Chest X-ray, PA view. Patient: 58 years old, sex M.
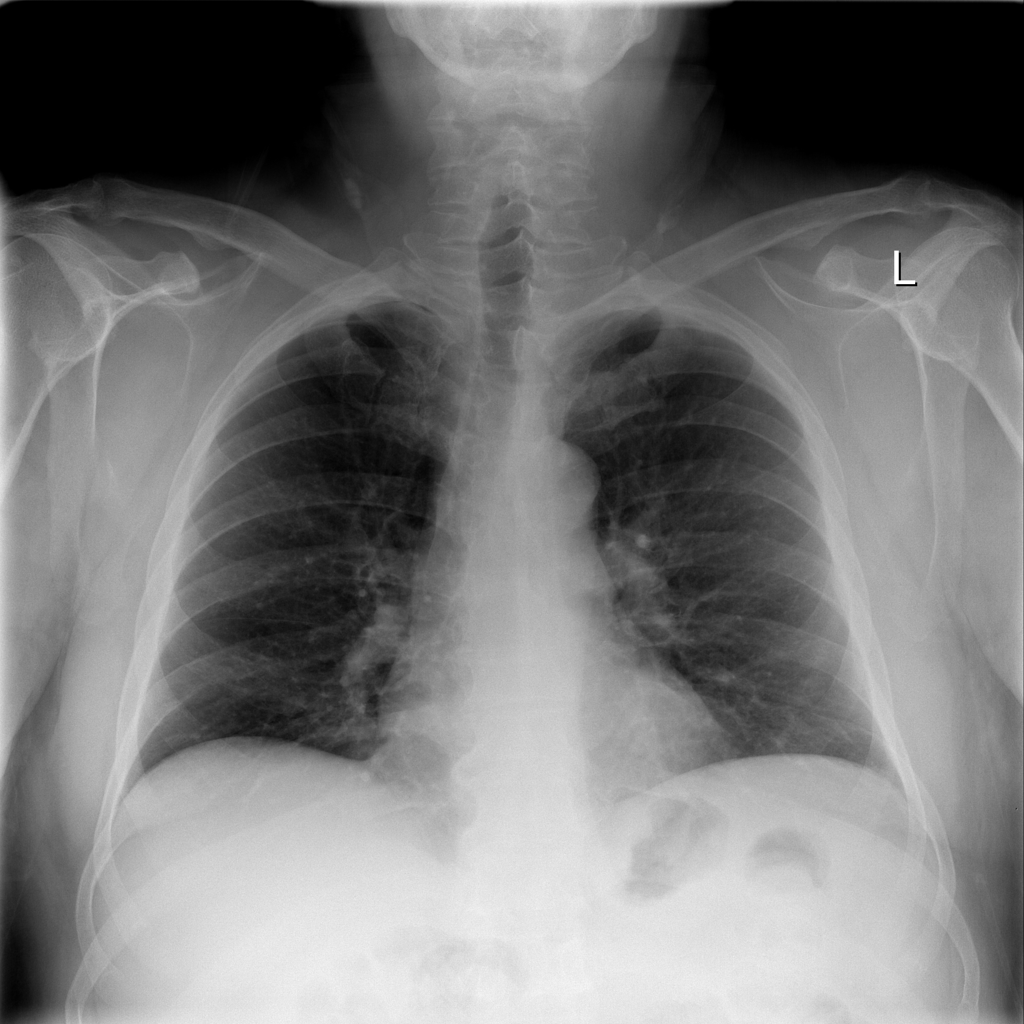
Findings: No Finding